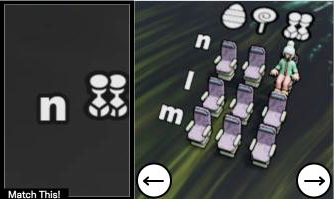
Task: seats
Answer: yes